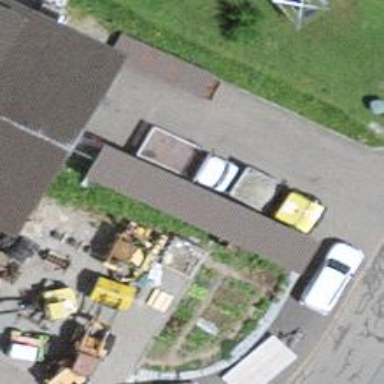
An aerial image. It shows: View of roof of building.